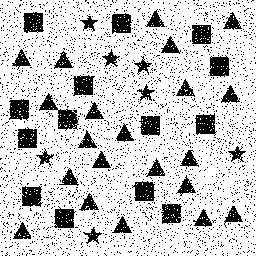
Squares: 14
Triangles: 21
Stars: 7
Total shapes: 42